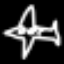
Label: airplane